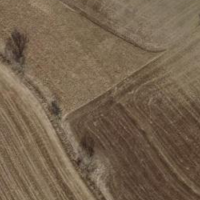
EUNIS habitat code: 14
Species observed at this site:
Podiceps cristatus
Acrocephalus arundinaceus
Anas crecca
Anas platyrhynchos
Alcedo atthis
Sturnus vulgaris
Larus canus
Phasianus colchicus
Chroicocephalus ridibundus
Bombycilla garrulus
Cuculus canorus
Erithacus rubecula
Turdus pilaris
Pica pica
Motacilla alba
Accipiter nisus